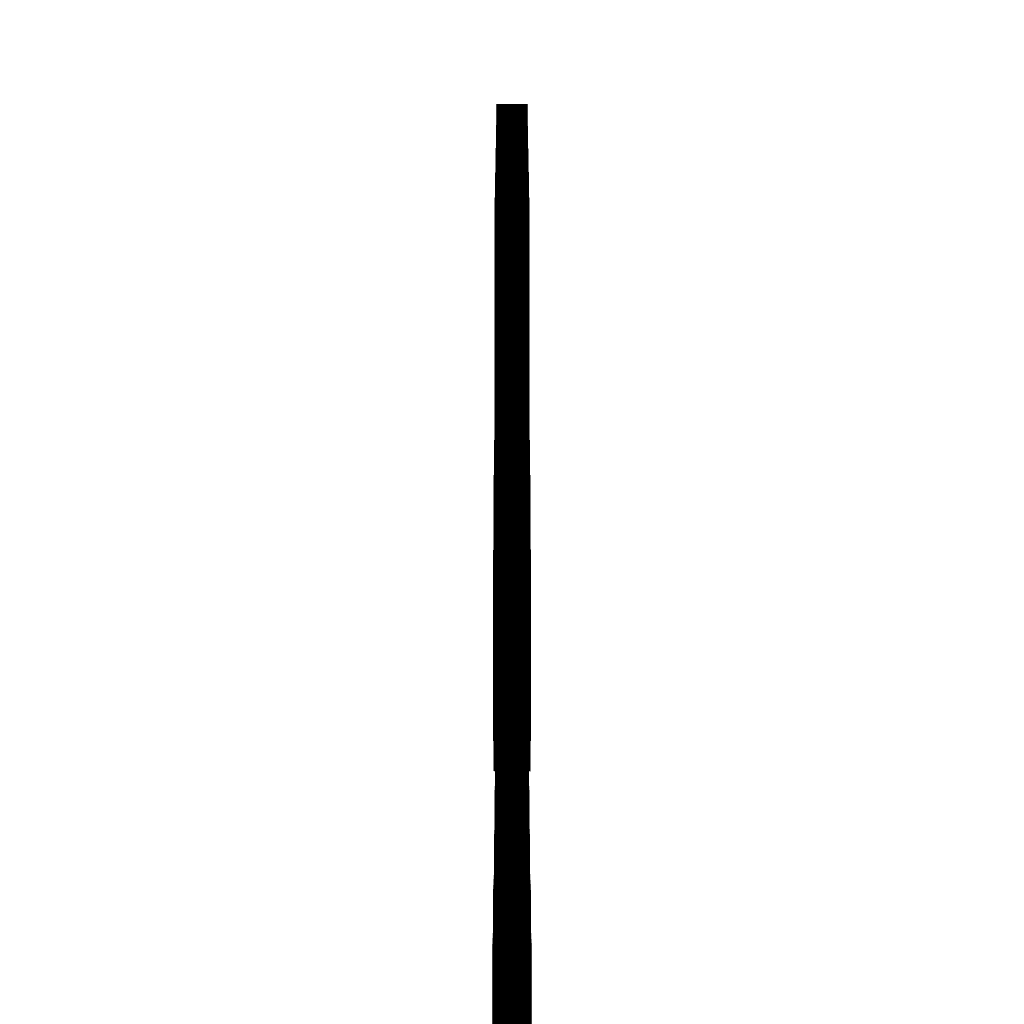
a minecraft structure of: Megaman Pixel Art high quality